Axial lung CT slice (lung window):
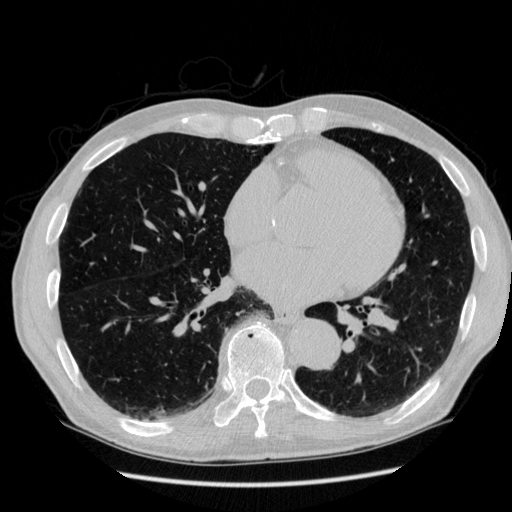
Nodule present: no